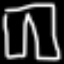
Label: pants